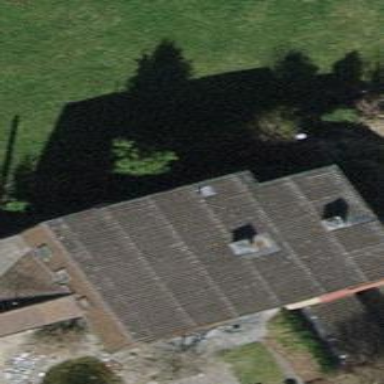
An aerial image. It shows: Detached building with gabled roof.